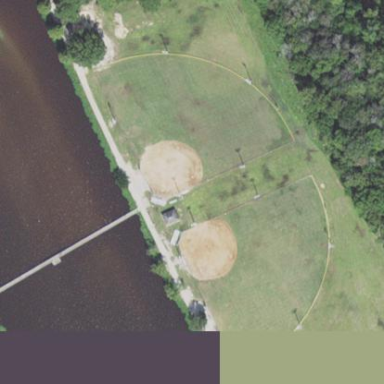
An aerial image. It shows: Softball pitch for leisure and sport activities.